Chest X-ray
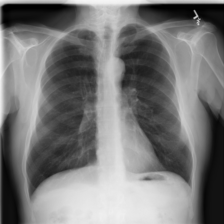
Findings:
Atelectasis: negative
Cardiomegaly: negative
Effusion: negative
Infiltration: negative
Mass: negative
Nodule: negative
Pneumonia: negative
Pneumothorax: negative
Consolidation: negative
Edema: negative
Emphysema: negative
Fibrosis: negative
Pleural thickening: negative
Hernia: negative